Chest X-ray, PA view. Patient: 65 years old, sex M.
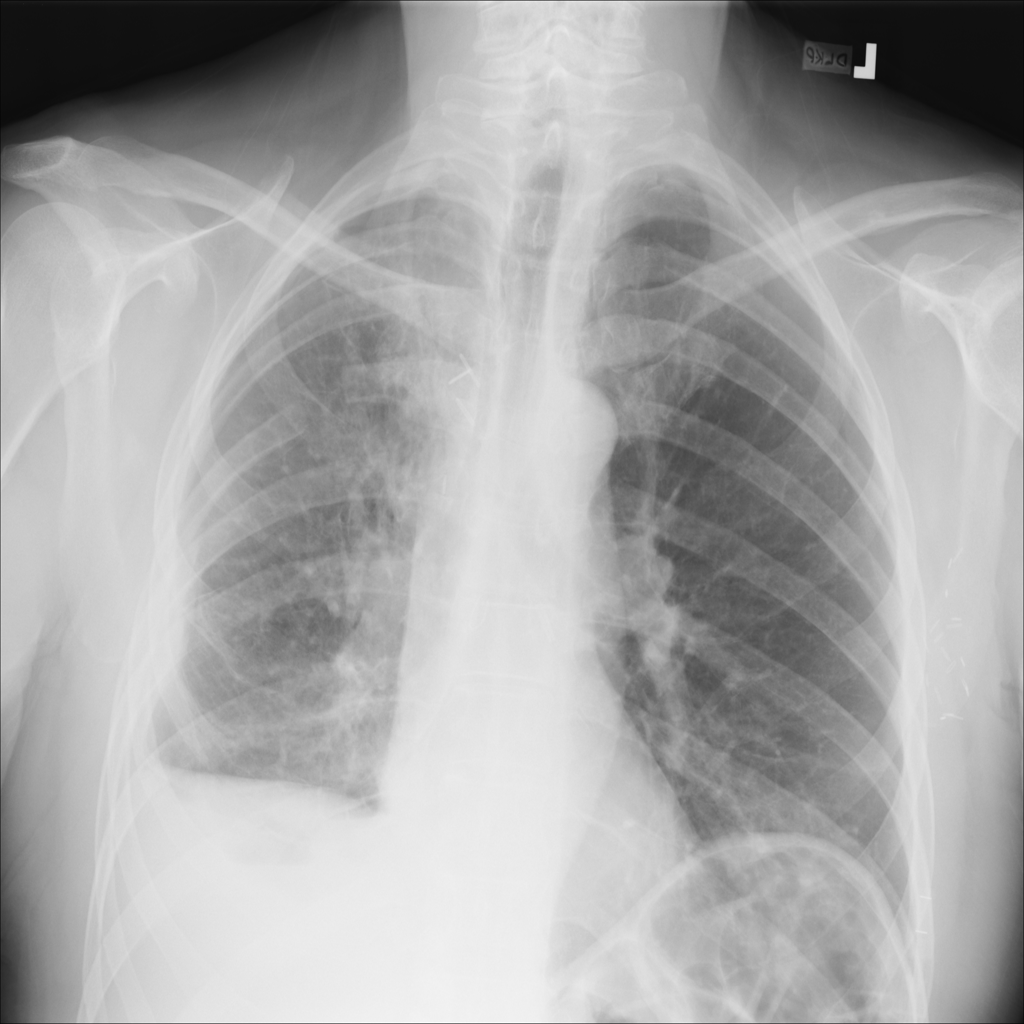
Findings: Pleural_Thickening